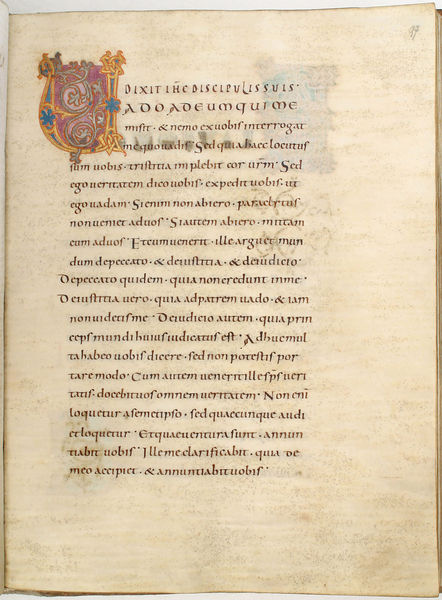
Titel: Gerocodex, Perikopenbuch
Institution: Darmstadt, Hessische Landesbibliothek
Schlagwörter: blau, gelb, blumen, bunt, rot, ornament, alt, rosa, ranken, schrift, papier, farbe, linien, verzierung, pink, buch, seite, text, buchstaben, initiale, überschrift, tinte, buchseite, schnörkel, antik, mittelalter, zeilen, handschrift, verziehrung, latein, lateinisch, wörter, book, buchmalerei, majuskel, evangelium, manuskript, buchmalerie, sprache, minuskel, grossbuchstabe, illuminiert, latin, fremd, kapital, kapitale, u, 17, decorated, 97, kelts, keltenknoten, siebzehn, dixit, bouh